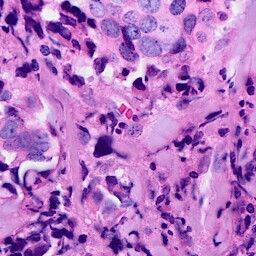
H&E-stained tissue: Breast